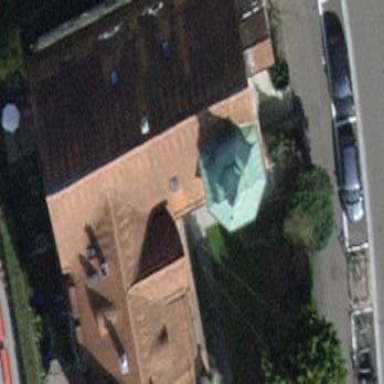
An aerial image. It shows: Building that serves as place of worship.